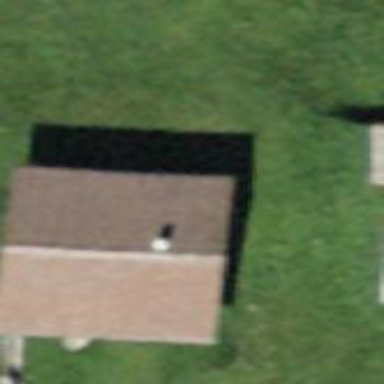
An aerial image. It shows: Shed.